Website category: university
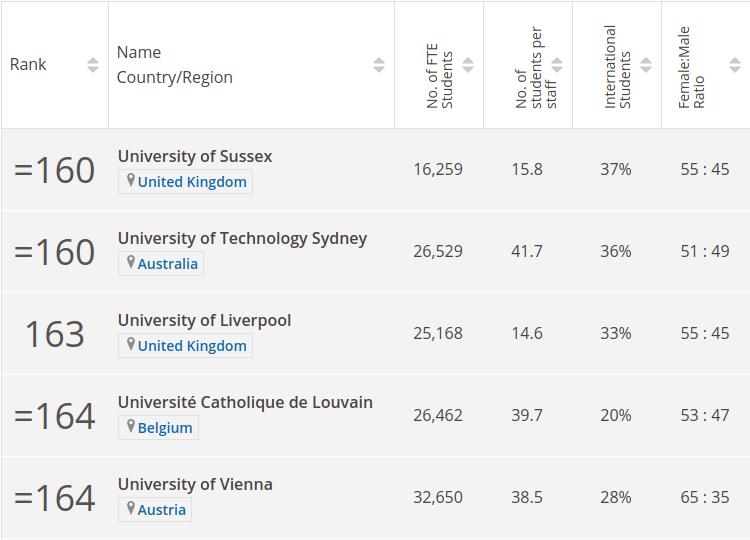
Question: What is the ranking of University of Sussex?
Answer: =160

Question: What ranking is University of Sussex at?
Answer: =160

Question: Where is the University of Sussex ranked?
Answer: =160

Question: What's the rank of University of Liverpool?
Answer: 163

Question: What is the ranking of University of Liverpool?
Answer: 163

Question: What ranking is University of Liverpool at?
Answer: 163

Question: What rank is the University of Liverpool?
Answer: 163

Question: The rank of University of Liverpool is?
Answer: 163

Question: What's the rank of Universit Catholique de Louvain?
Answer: =164

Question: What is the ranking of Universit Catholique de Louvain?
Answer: =164

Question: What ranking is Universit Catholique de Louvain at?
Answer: =164

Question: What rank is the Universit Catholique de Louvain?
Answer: =164

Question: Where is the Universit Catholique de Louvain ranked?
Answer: =164

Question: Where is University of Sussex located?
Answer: United Kingdom

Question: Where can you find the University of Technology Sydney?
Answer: Australia

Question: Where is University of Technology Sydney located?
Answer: Australia

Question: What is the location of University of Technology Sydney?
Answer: Australia

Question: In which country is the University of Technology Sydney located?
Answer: Australia

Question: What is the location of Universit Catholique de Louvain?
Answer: Belgium

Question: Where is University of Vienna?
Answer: Austria

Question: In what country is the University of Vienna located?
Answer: Austria

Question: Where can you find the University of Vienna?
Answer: Austria

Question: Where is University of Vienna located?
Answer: Austria

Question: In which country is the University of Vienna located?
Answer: Austria

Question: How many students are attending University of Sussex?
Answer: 16,259

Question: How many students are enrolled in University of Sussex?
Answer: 16,259

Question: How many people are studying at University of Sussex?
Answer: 16,259

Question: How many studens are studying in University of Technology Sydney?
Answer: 26,529

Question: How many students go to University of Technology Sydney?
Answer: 26,529

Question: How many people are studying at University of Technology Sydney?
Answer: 26,529

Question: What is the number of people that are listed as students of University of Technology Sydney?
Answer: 26,529

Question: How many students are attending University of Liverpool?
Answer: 25,168

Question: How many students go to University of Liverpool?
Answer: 25,168

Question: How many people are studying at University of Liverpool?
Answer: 25,168

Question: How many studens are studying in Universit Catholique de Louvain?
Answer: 26,462

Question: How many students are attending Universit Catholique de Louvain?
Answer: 26,462

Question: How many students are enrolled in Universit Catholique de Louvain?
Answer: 26,462

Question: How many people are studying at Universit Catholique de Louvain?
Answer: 26,462

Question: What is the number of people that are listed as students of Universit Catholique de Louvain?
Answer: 26,462

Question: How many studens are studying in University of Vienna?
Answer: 32,650

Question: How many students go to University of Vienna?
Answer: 32,650

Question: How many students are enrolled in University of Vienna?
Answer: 32,650

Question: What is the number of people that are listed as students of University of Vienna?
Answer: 32,650

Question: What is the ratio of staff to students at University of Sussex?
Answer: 15.8

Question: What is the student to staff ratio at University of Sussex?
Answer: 15.8

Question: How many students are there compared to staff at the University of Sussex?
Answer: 15.8

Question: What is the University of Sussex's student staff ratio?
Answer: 15.8

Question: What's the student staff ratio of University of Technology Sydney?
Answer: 41.7

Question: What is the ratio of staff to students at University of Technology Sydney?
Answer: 41.7

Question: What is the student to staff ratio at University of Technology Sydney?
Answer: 41.7

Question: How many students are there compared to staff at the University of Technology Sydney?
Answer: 41.7

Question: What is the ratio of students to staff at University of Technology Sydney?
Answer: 41.7

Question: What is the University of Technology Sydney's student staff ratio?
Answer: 41.7

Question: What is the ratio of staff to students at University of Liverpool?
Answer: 14.6

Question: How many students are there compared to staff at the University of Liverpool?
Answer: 14.6

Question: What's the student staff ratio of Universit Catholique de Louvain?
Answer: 39.7

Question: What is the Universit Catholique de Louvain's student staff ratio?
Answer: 39.7

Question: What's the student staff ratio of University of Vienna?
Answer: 38.5

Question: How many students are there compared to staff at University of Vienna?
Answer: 38.5

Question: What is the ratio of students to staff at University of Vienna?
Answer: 38.5

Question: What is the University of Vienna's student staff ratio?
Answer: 38.5

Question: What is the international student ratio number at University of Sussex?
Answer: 37%

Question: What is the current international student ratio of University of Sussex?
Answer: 37%

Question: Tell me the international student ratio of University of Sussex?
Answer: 37%